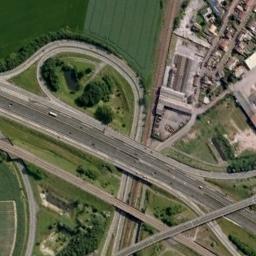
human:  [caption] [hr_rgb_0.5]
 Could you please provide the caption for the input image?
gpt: The overpass is on the grass next to some houses .

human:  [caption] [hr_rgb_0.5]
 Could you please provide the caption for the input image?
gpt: The intricated overpasses is over the roads and the overpass is flanked by some buildings and green space .

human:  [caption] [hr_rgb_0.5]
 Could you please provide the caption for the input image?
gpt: There are many trees and buildings beside the overpass .

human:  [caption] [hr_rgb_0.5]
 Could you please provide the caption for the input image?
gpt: An overpass is above the road .

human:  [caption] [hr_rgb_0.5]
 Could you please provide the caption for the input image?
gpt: There are some green lawns around the overpass .